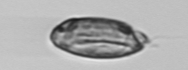
Label: Katodinium_or_Torodinium